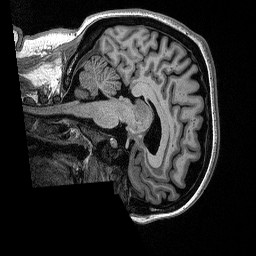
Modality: T1w
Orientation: sagittal
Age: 50
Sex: female
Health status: healthy
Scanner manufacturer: siemens
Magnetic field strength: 1.5 T
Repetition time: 2.73 s
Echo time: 0.00357 s